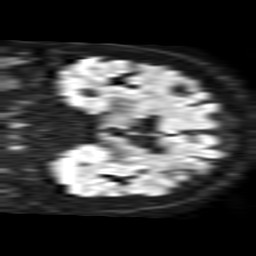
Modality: TRACE
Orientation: coronal
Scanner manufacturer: philips
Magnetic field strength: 1.5 T
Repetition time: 3.4 s
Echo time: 0.06922 s